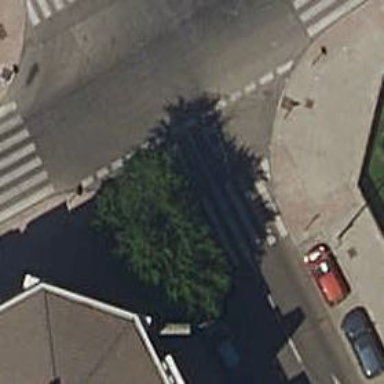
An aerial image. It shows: Zebra crossing on the road.